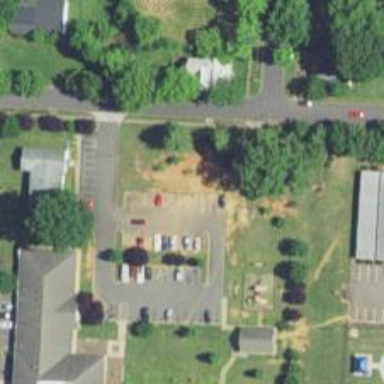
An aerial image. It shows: School.